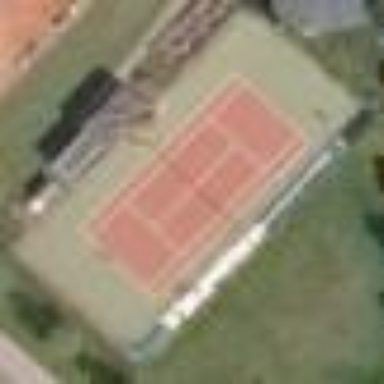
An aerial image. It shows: Tennis court in leisure pitch.